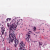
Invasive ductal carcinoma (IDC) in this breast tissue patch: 1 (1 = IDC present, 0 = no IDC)